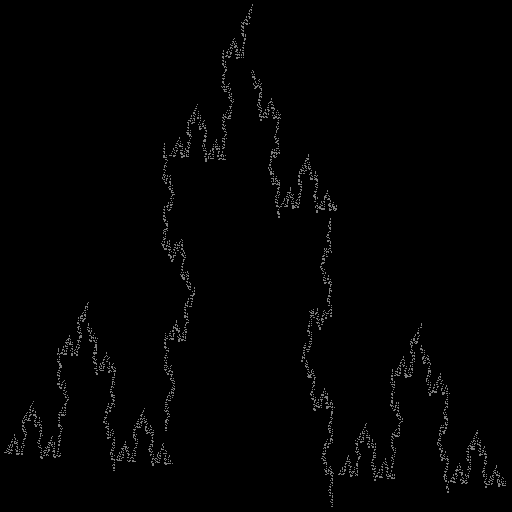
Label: koch_curve